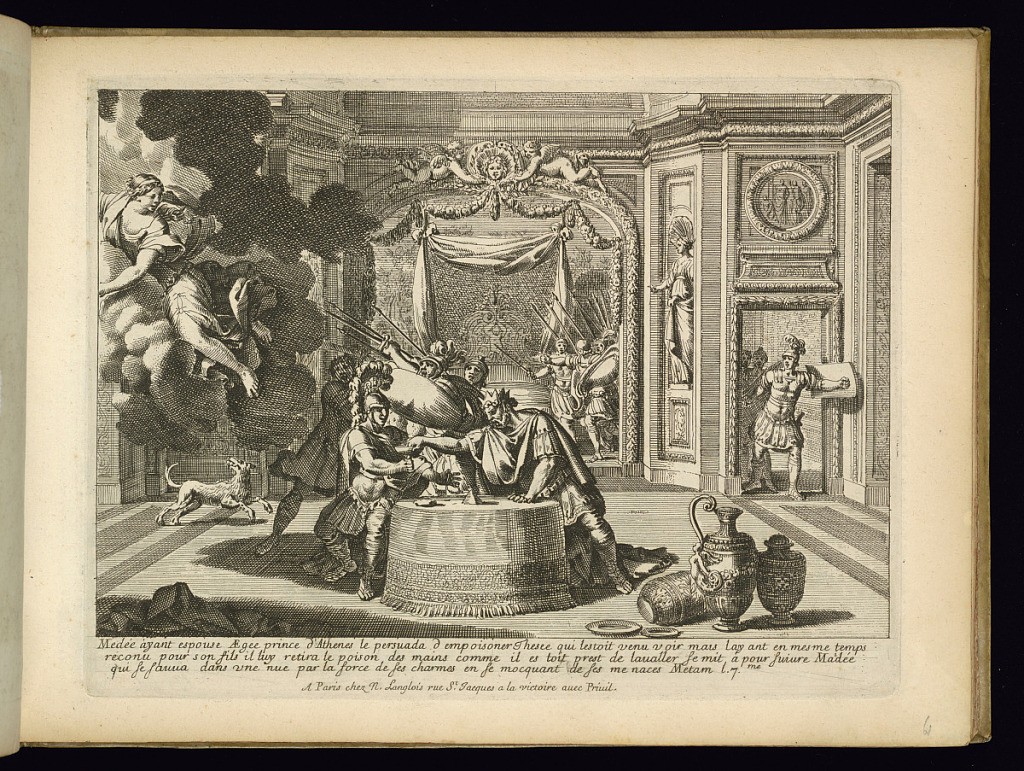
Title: Alcove with Aegeus Preventing Theseus from Drinking Poison
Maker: Jean Le Pautre, French, 1618–1682
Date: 1658–1703
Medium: Etching on laid paper
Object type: Print
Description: An interior scene featuring characters from Roman mythology, a man wearing a crown and a soldier in the center around a table, soldiers behind pointing their spears up at a female figure in the clouds above, other soldiers in the background in an alcove next to a bed and coming through the door to the right. In the foreground, plates, vases, and an ewer. The interior is decorated with leaf moldings, paneling, festoons of fruit, roundels, and statues in niches. A description is lettered below the scene.